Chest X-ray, AP view. Patient: 66 years old, sex F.
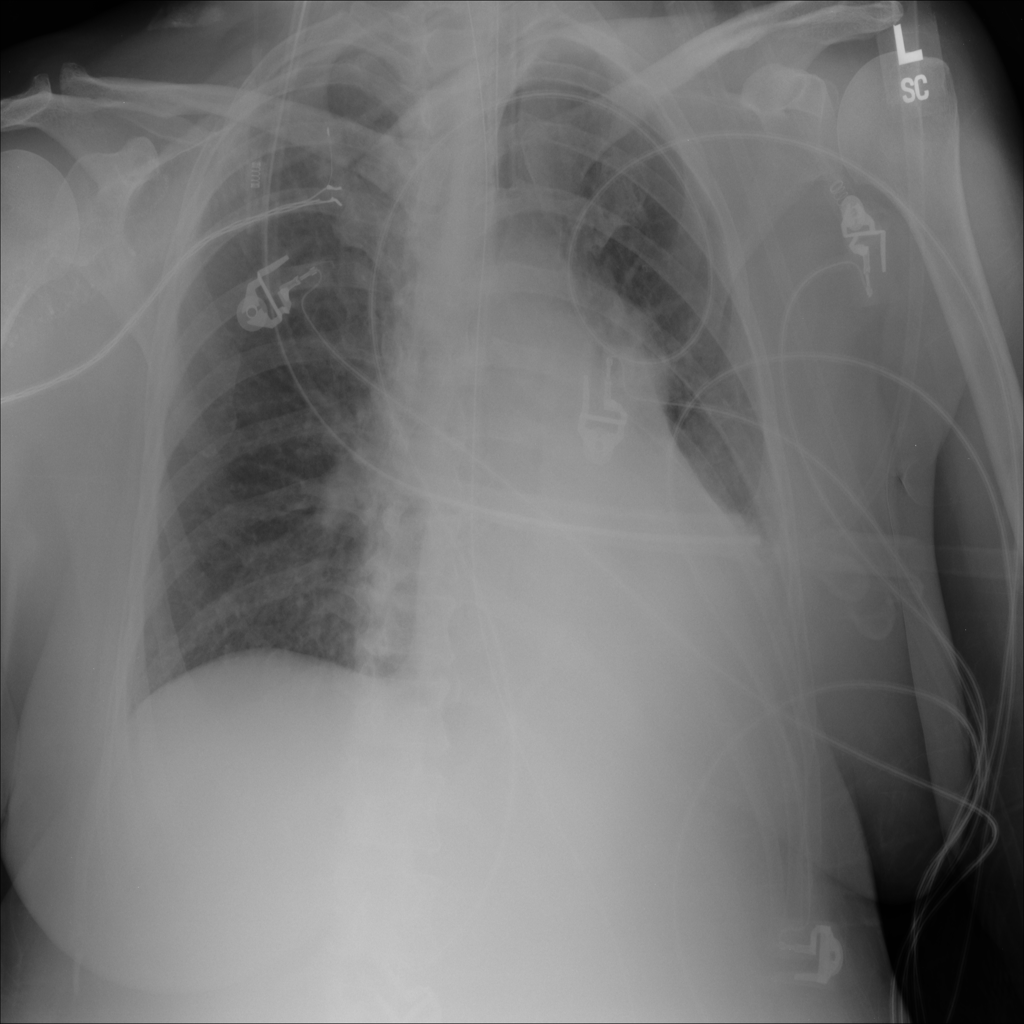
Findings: Atelectasis, Consolidation